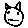
Label: cat